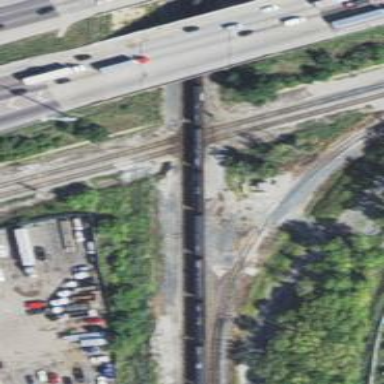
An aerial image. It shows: Railway crossing.